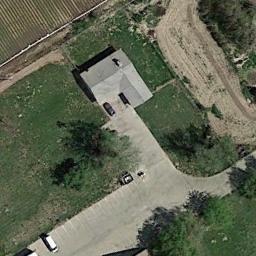
Label: residential